Field crop: maize
Growth stage: 2
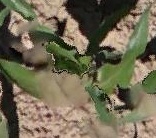
Species: maize